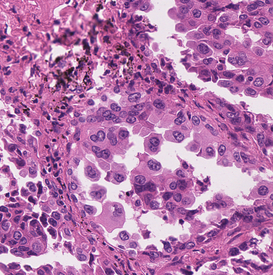
Tumor epithelial tissue: yes
Tumor-associated stroma tissue: yes
Normal tissue: no